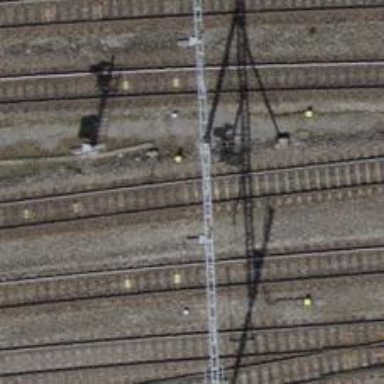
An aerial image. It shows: Railway signal.